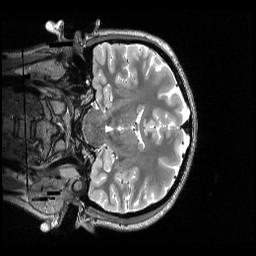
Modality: T2w
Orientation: coronal
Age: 21
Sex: female
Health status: healthy
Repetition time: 3.2 s
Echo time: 0.563 s